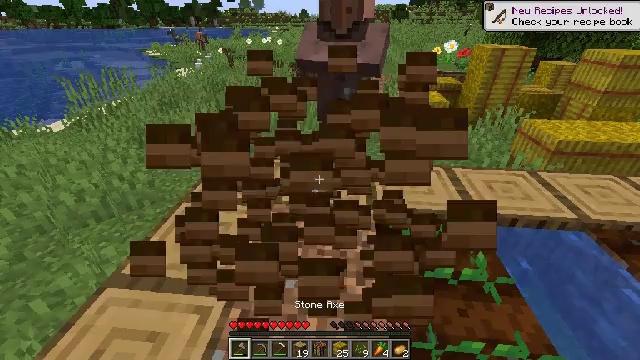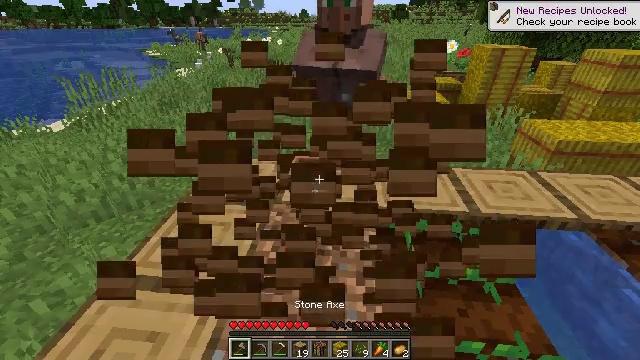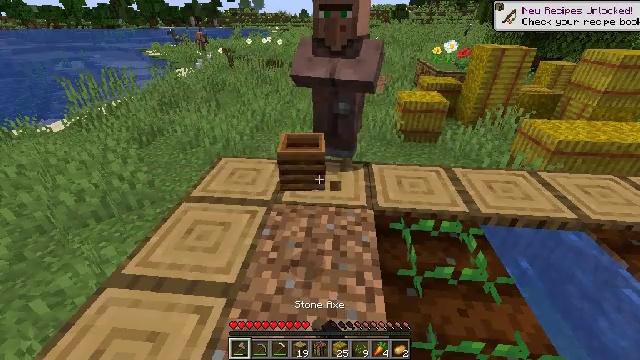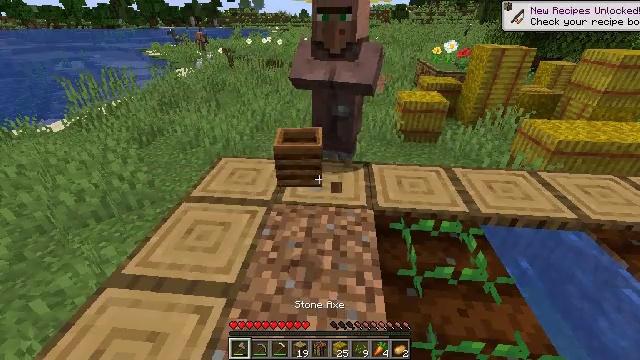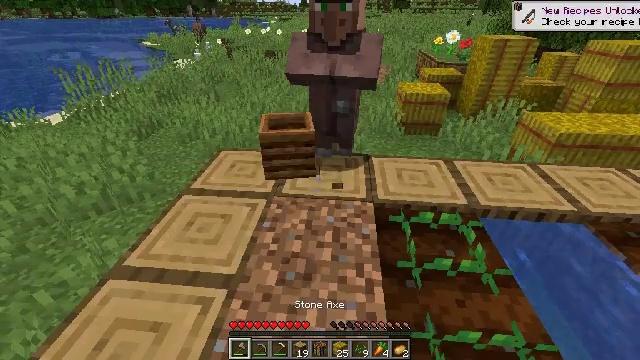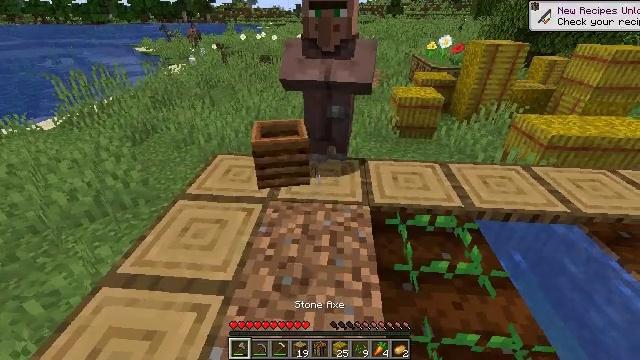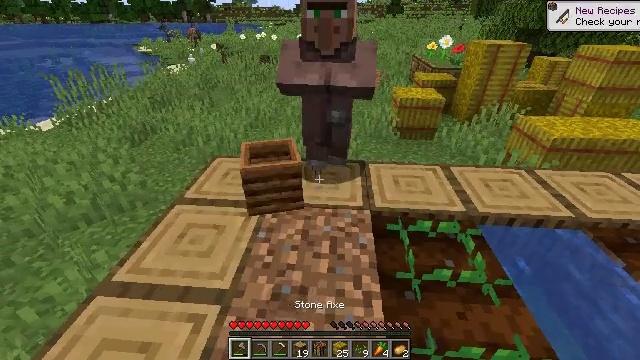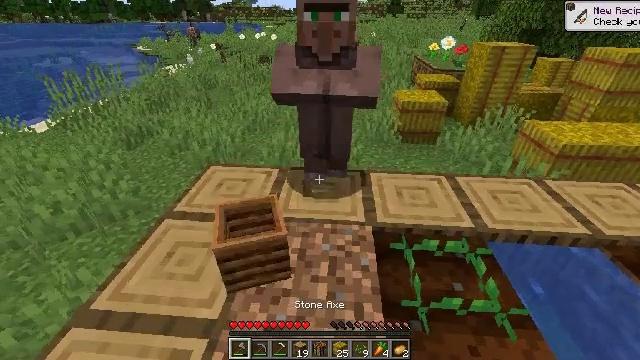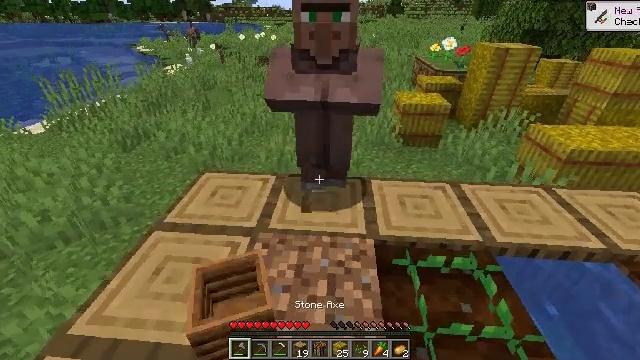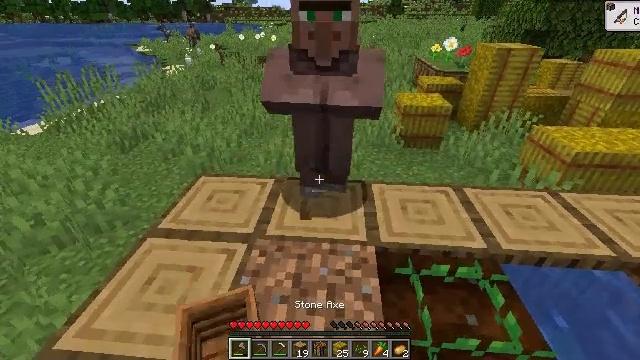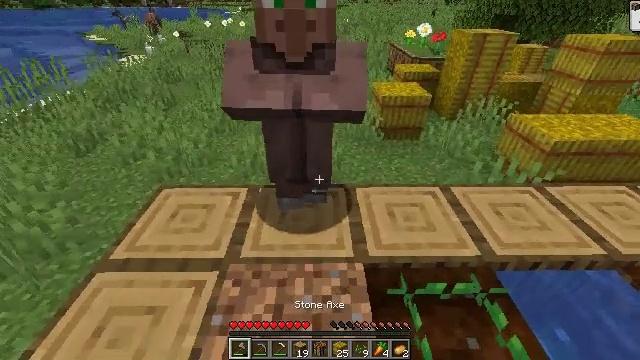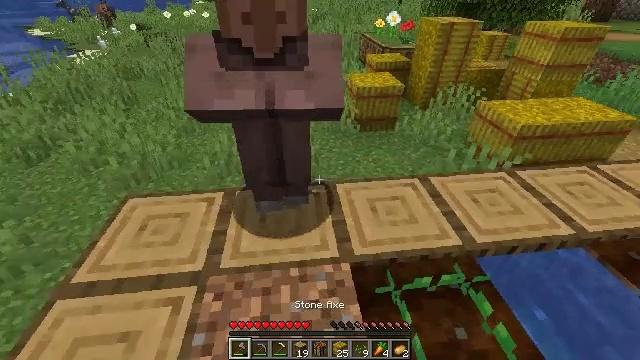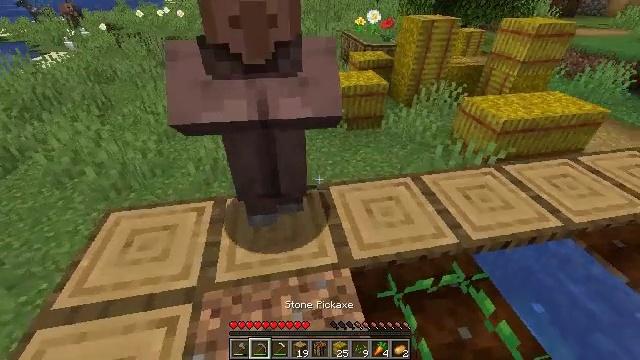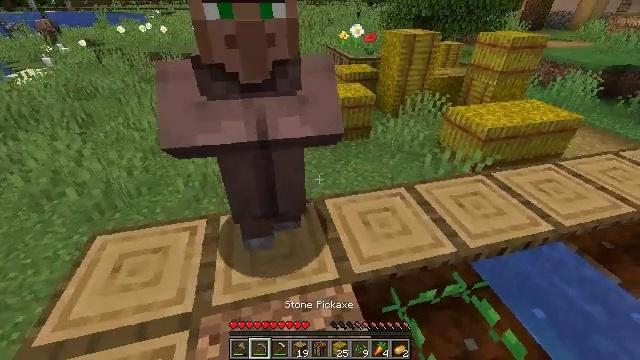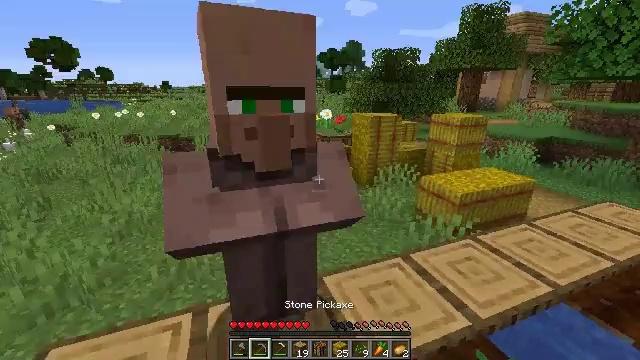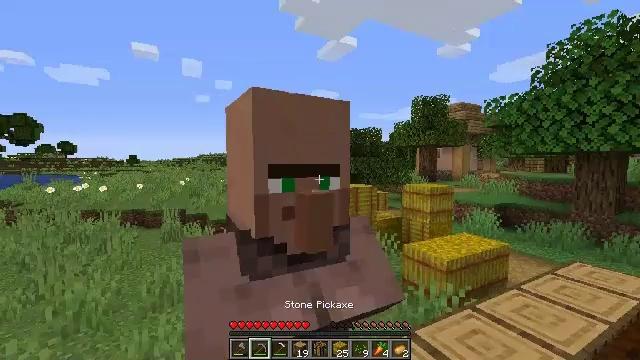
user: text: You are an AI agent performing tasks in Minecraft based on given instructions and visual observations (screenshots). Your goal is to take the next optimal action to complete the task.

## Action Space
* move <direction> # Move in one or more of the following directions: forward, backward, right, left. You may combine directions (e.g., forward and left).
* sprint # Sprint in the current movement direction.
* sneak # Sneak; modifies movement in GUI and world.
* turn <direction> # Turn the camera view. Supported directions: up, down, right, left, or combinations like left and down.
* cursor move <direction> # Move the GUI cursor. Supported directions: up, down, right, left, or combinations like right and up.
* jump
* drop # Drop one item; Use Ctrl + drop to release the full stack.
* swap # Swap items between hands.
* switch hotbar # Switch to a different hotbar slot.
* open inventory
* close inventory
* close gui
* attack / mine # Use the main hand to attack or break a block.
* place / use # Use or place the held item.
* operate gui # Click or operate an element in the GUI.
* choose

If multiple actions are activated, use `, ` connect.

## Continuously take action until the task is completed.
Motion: motion action
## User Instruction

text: Harvest carrots from the farmland.
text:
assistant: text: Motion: attack / mine
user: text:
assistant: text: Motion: attack / mine
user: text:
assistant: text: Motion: attack / mine
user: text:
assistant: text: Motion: turn down, attack / mine
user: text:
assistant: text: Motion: turn right
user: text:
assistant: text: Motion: move forward
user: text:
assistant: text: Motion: move forward
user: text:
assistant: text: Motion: move forward
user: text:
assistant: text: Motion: move forward
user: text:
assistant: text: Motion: move forward, turn right and down
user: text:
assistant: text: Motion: turn right and down
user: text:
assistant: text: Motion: move left, turn right
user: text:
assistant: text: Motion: move left, turn right and up
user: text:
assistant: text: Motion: move left, turn right and up
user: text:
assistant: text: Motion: move left, turn right and up
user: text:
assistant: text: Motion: turn right
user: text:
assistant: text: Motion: no_op
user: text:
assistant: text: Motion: turn right
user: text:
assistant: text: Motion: turn right and down
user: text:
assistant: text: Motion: turn right and down
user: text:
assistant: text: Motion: turn right and down
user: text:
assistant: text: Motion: turn right and down
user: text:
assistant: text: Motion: turn right and down
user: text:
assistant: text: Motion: turn right and down
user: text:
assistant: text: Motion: turn right and up
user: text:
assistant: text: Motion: no_op
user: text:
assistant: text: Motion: move forward
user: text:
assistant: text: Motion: move forward
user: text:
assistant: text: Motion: move forward, turn right and down
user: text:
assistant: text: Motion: turn right and down